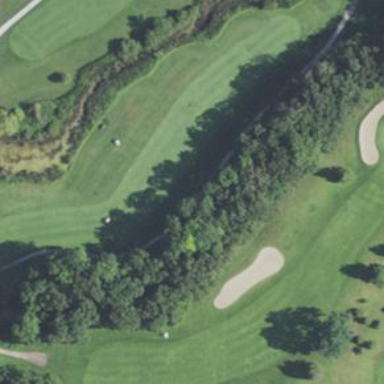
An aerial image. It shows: Golf fairway surrounded by grass.